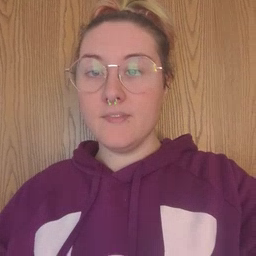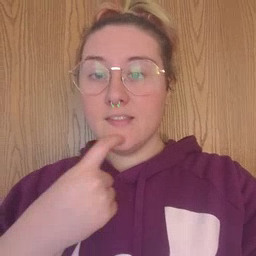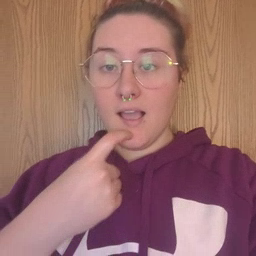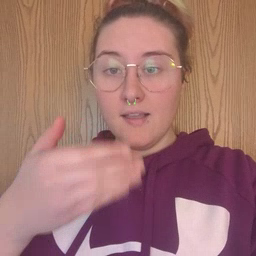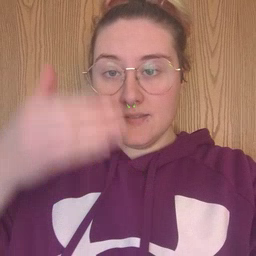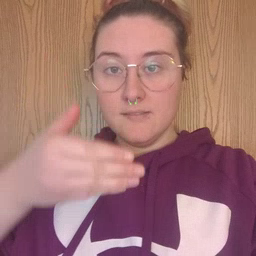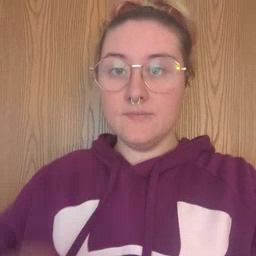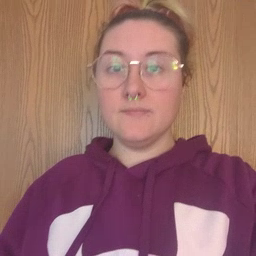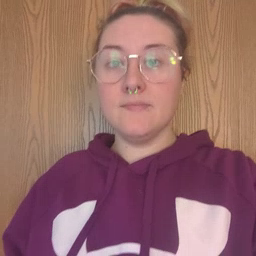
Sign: glasswindow